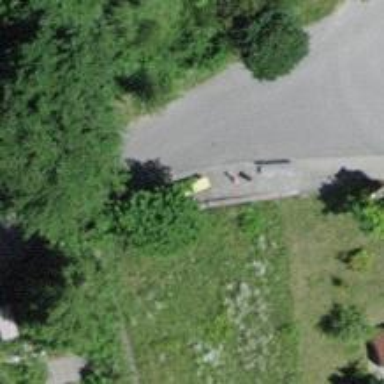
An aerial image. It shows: Bench for seating.